Interaction volume radius: 10 \u00c5
Interaction volume height: 25 \u00c5
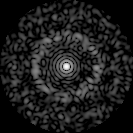
Disorder parameter: 0.831